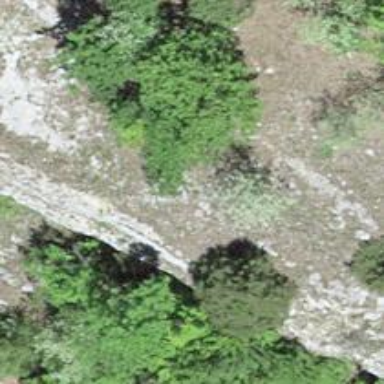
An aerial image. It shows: Natural cliff.